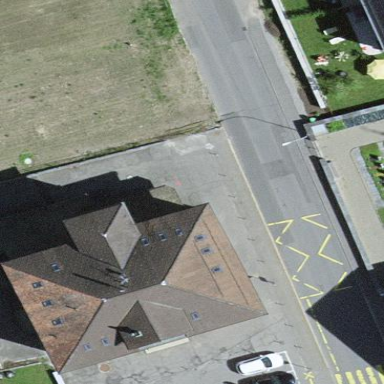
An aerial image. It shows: School building.